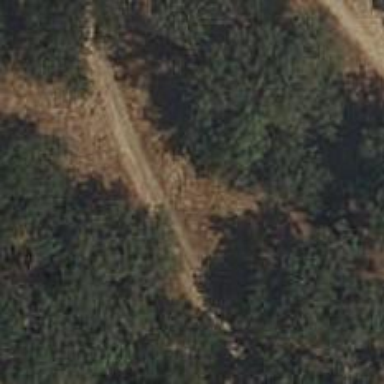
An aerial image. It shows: Dirt path.